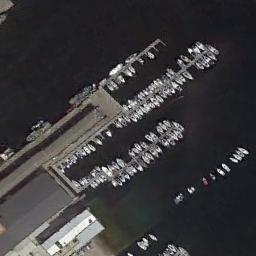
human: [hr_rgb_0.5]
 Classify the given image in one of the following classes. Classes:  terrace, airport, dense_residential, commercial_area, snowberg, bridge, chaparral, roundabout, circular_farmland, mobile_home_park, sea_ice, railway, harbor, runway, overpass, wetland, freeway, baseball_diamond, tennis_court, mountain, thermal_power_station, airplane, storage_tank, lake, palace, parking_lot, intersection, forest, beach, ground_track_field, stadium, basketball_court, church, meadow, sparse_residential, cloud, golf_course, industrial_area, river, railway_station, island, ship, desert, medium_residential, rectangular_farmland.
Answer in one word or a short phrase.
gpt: harbor